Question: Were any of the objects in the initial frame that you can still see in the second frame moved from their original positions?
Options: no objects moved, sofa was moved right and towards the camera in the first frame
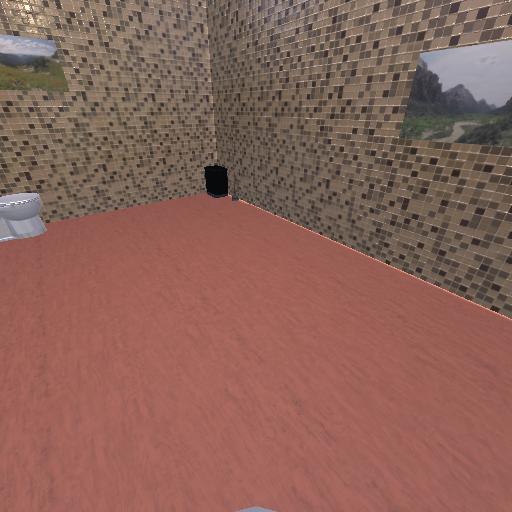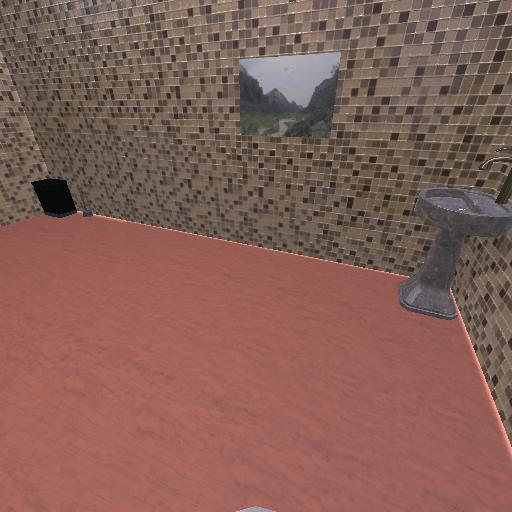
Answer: no objects moved